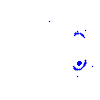
Particle: electron